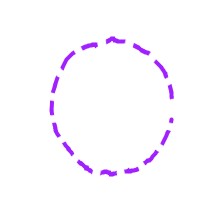
Shape: circle